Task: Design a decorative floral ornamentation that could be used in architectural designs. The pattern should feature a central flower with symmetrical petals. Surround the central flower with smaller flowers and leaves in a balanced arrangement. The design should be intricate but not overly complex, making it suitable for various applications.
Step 1515:
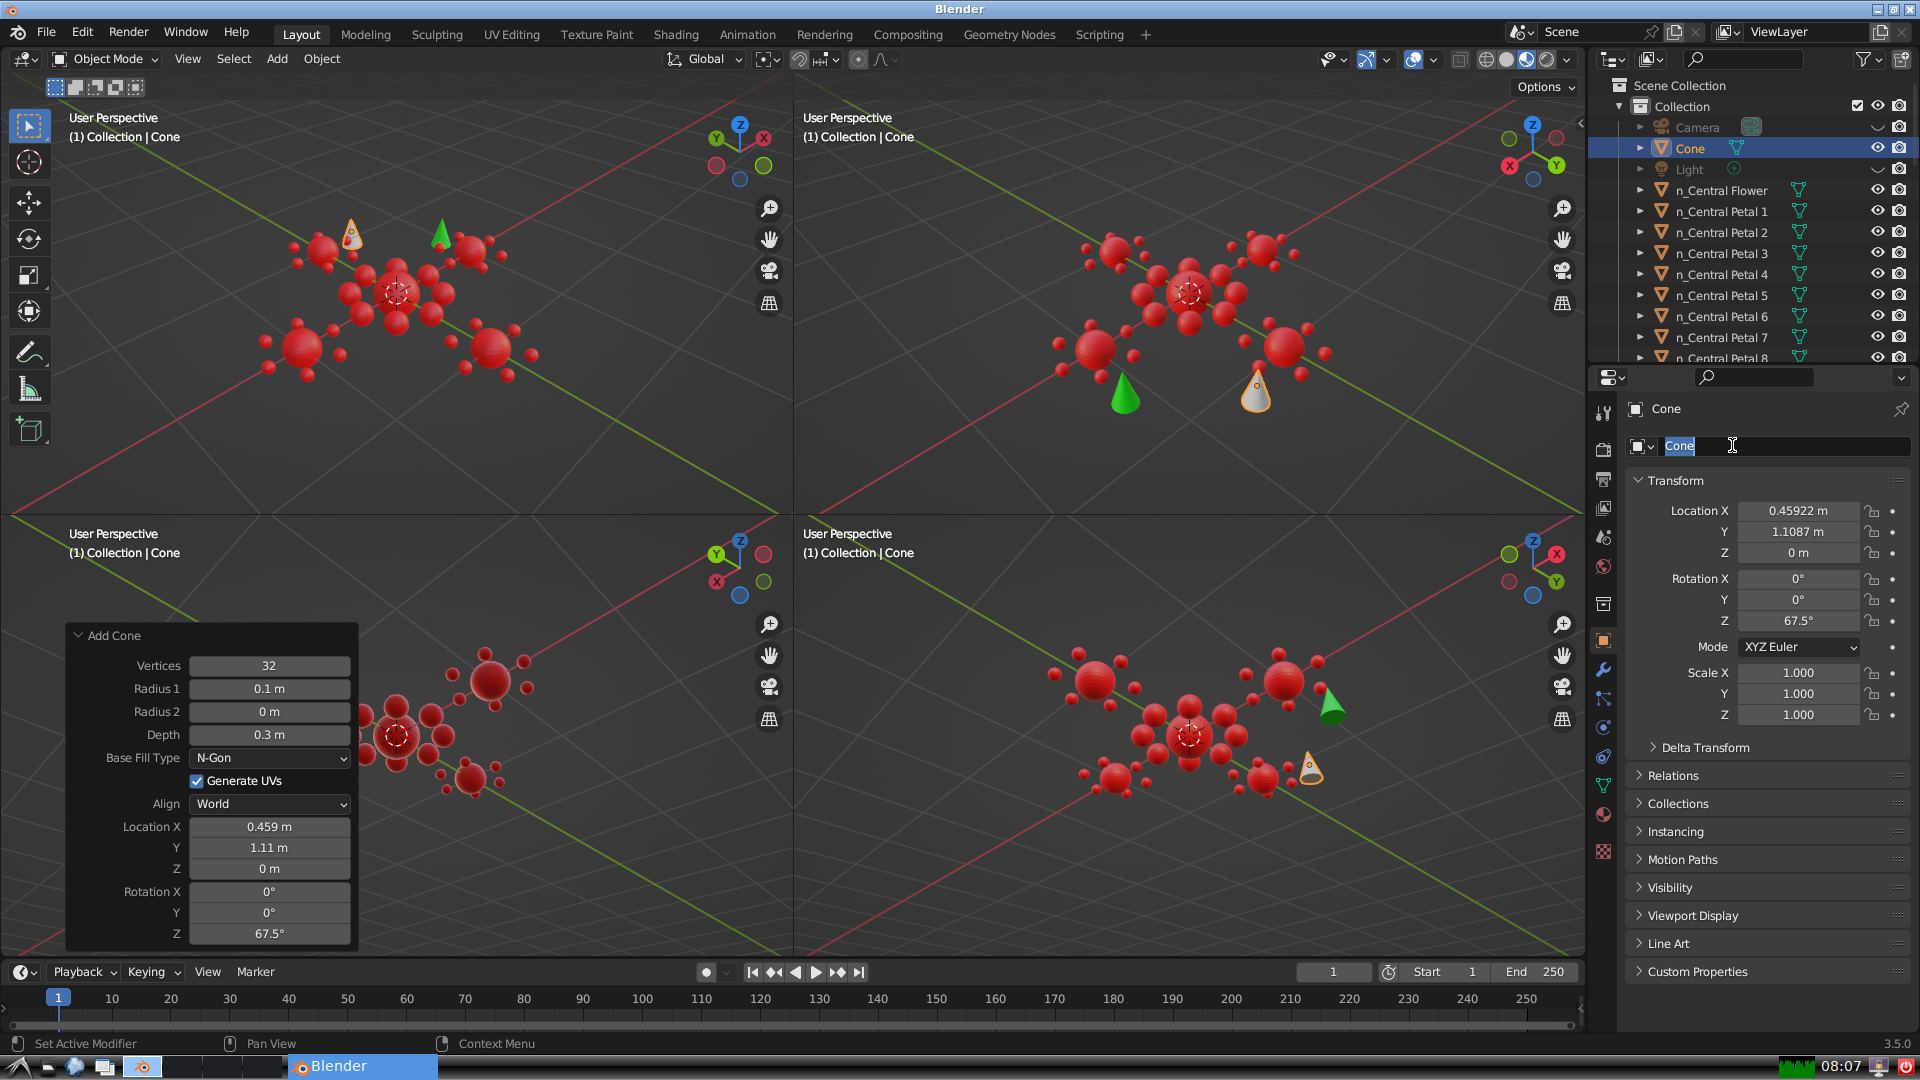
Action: input_text: n_Leaf 2